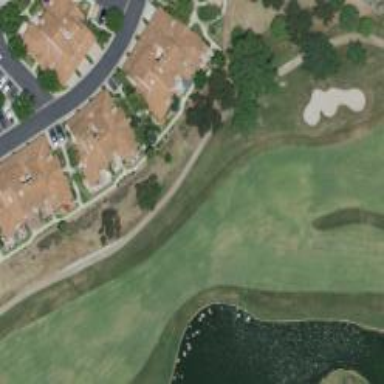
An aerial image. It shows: View of golf hole.